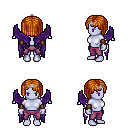
a pixel art fantasy rpg character, female body template, dark elf, purple skin, purple wings, magenta pants, dark blonde pageboy hairstyle, silver tiara, leather bracers, four views (front, back, left, right), 2x2 character sprite sheet, small pixel art, hard edges, no anti-aliasing